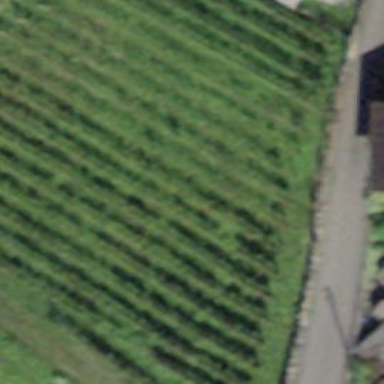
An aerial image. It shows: Vineyard with grape crops.